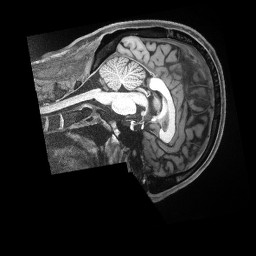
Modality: T1w
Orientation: sagittal
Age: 27
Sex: male
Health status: ill
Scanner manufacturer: siemens
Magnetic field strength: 3 T
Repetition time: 2.5 s
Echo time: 0.00181 s